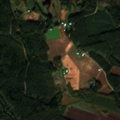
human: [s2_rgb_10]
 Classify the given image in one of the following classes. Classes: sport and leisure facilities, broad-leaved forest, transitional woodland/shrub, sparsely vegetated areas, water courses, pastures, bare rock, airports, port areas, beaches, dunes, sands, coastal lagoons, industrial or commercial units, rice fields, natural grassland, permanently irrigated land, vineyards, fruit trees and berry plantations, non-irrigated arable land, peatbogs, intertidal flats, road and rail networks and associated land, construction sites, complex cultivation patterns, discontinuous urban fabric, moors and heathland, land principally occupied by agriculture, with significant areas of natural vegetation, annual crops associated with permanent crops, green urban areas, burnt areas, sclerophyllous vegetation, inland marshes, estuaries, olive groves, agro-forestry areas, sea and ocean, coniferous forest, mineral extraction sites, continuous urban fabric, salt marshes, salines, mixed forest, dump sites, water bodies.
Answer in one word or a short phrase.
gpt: land principally occupied by agriculture, with significant areas of natural vegetation, coniferous forest, mixed forest, water bodies